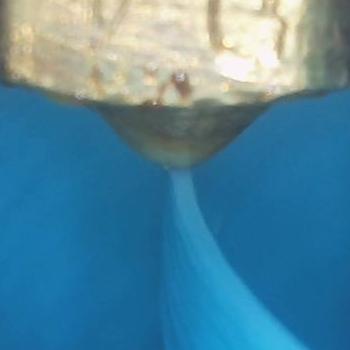
Flow rate: 52%